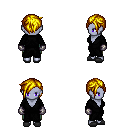
a pixel art fantasy rpg character, female body template, dark elf, purple skin, gray robe, teal pants, blonde pixie cut hairstyle, metal gloves, gray slippers, four views (front, back, left, right), 2x2 character sprite sheet, small pixel art, hard edges, no anti-aliasing